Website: crate-barrel
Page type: delivery-shipping
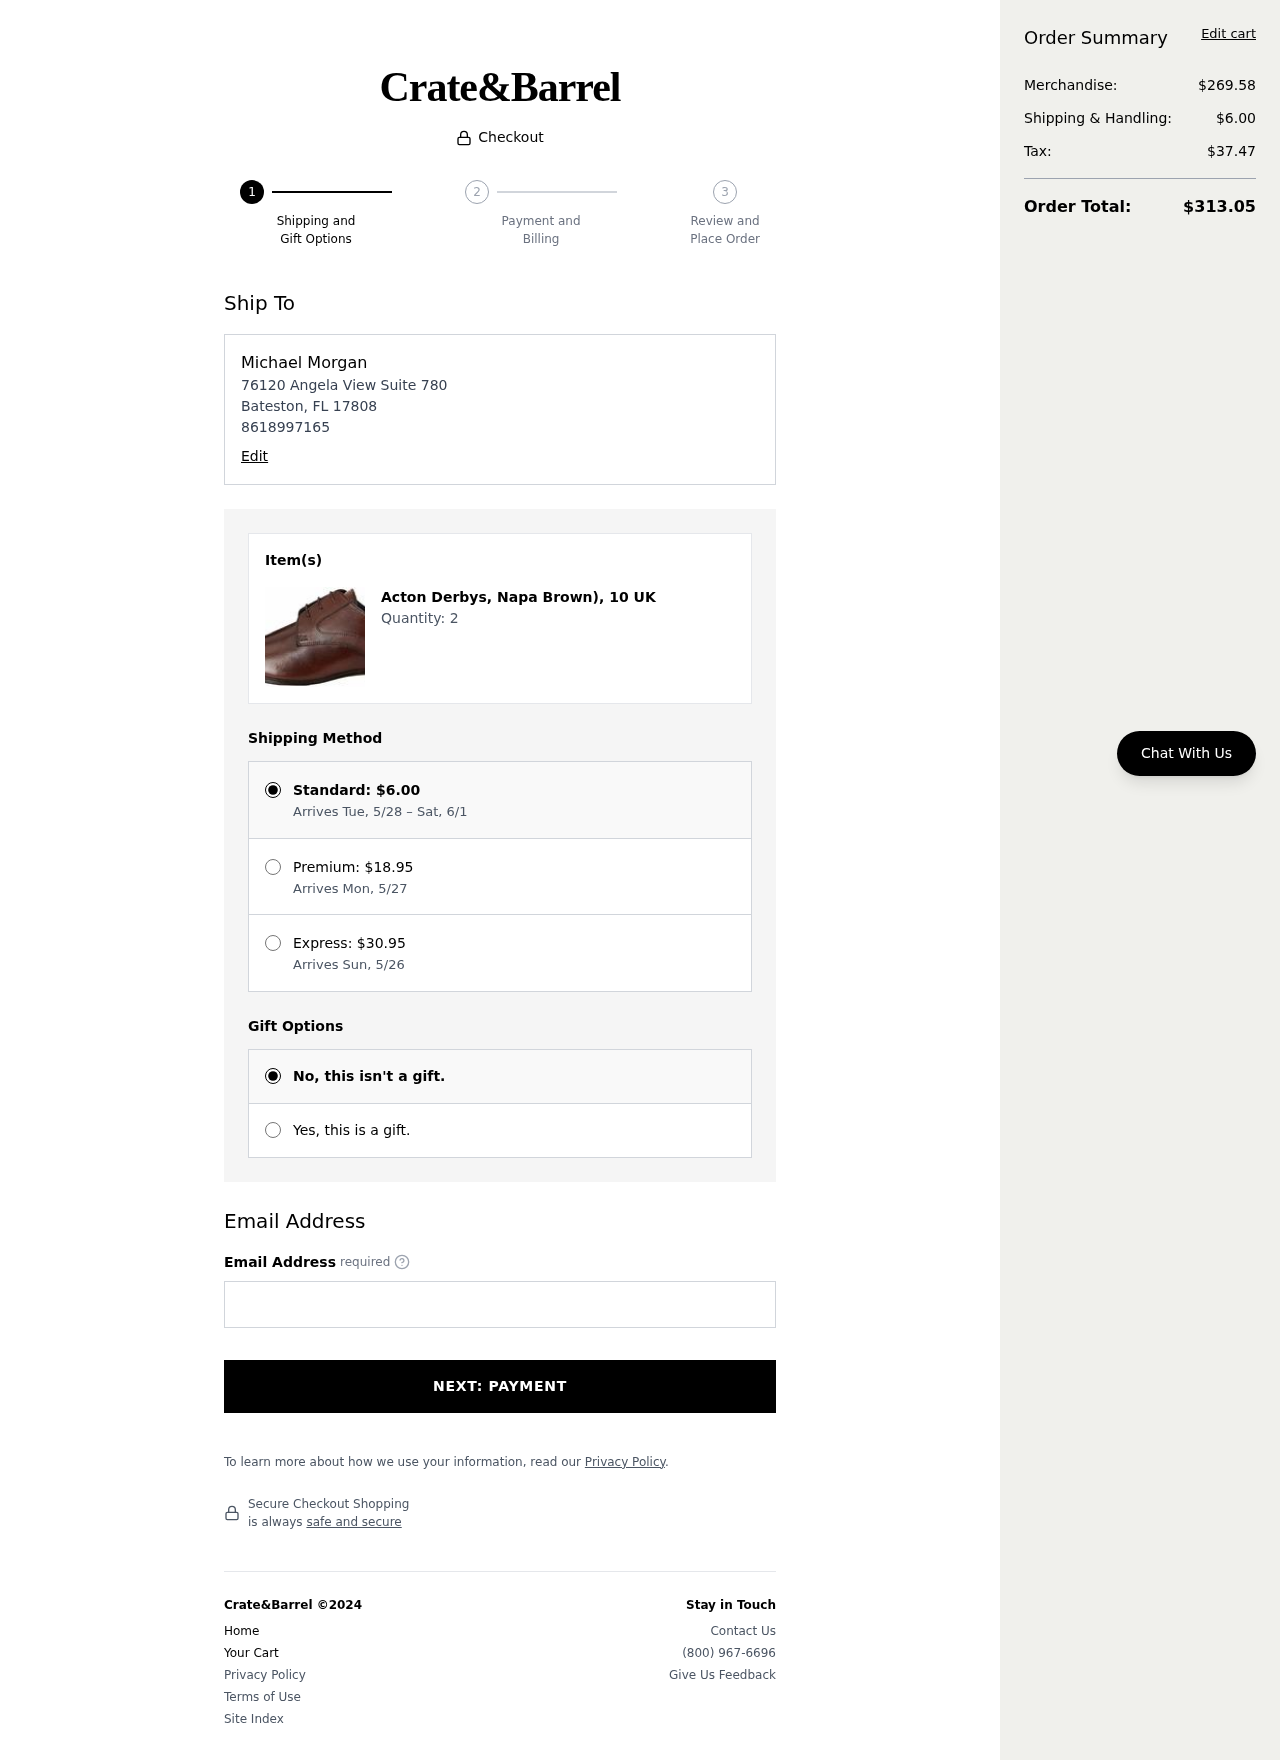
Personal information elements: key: PII_EMAIL
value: michael_morgan@gmail.com
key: PII_FULLNAME
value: Michael Morgan
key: PII_PHONE
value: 8618997165
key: PII_STREET
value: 76120 Angela View Suite 780
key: PII_CITY_STATE_ZIP
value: Bateston, FL 17808
Product elements: key: PRODUCT1_NAME
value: Acton Derbys, Napa Brown), 10 UK
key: PRODUCT1_QUANTITY
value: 2
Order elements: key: ORDER_SHIPPING_COST
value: $6.00
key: ORDER_SHIPPING_DATE
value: Arrives Tue, 5/28 – Sat, 6/1
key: ORDER_PREMIUM_SHIPPING
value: $18.95
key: ORDER_PREMIUM_DATE
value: Arrives Mon, 5/27
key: ORDER_EXPRESS_SHIPPING
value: $30.95
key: ORDER_EXPRESS_DATE
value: Arrives Sun, 5/26
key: ORDER_SUBTOTAL
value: $269.58
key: ORDER_TAX
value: $37.47
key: ORDER_TOTAL
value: $313.05